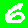
Digit: 6